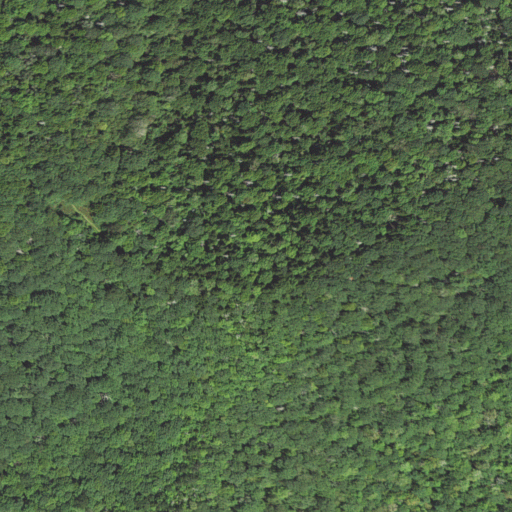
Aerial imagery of mountain in North Carolina named Glass Rock Knob containing mixed forest, deciduous forest, evergreen forest, and open development